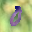
Label: 0